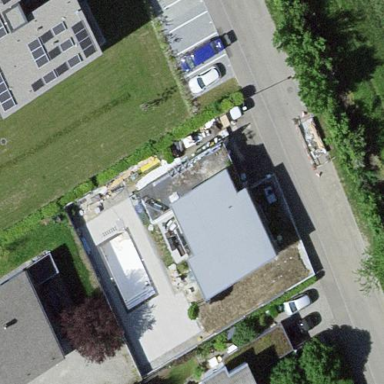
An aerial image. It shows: Simple house.